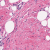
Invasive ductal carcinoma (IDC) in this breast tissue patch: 0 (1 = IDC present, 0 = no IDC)